Question: I'm newbie in Mac OS X programming. Im trying to set columns number to one, but column delimeter in my interface is still there. How can i delete it ?

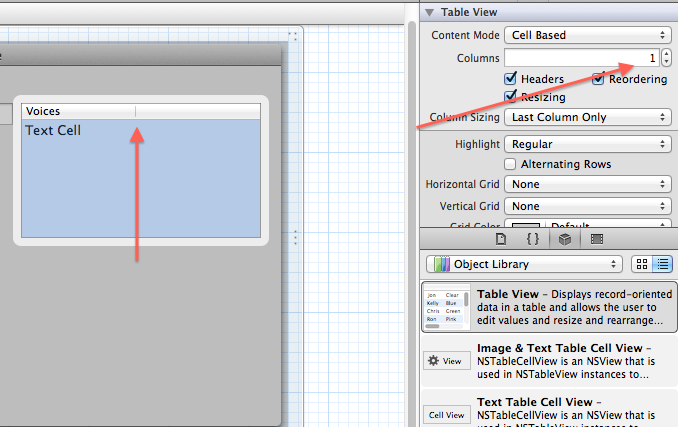
Answer: An IB Bug (I think) that has existed for a very long time. Just resize the Table View so that it's smaller than the delimeter and then change it back to the original size you want.